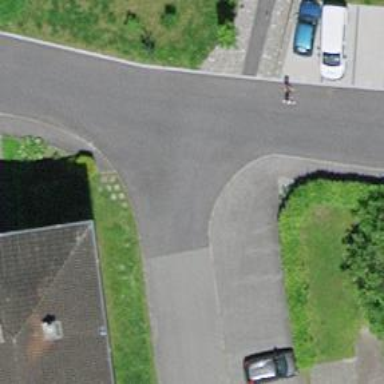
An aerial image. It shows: Living street.